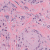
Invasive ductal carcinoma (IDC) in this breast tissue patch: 1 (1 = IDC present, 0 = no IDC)